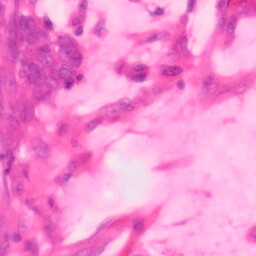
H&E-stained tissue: Colon